Question: Here is my attendance table details 'Emp_ID(varchar),pdate(datetime),attendance(char(2))'

i want to get the total count of attendence days ,total count of absent and total count of present in a for a particular date range grouping by 'emp_id'
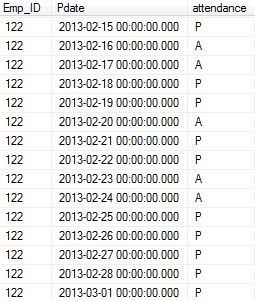
Answer: this worked for me.
'''
select Emp_ID
,count(case when status ='A' then 1 end) as absent_count
,count(case when status ='P' then 1 end) as present_count
,count(distinct pdate) as Tot_count
from MASTERPROCESSDAILYDATA where pdate between '2014-01-01' and '2014-01-31'
group
by Emp_ID ;
'''